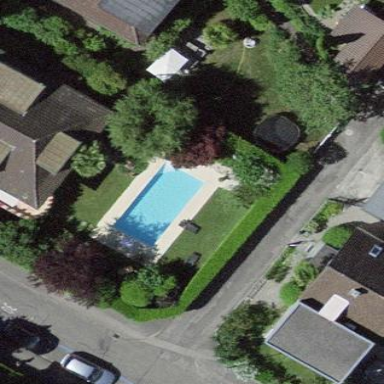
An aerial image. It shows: Swimming pool located in leisure land.